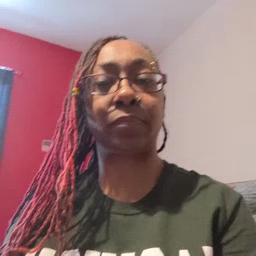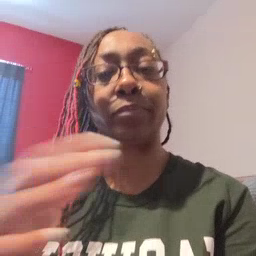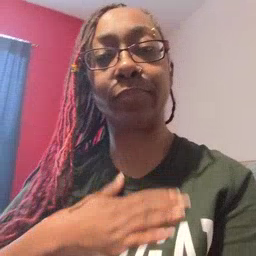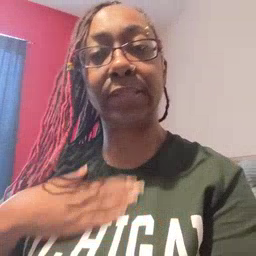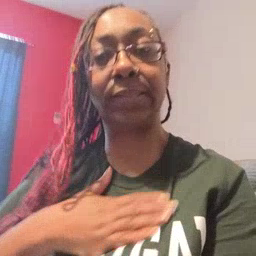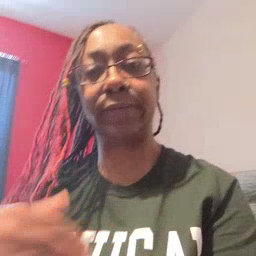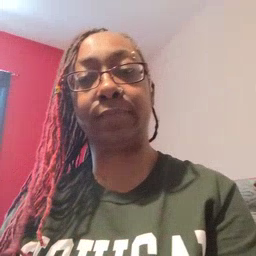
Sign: please